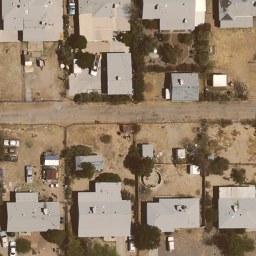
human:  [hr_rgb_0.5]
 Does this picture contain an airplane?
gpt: no

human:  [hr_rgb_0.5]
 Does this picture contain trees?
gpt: yes

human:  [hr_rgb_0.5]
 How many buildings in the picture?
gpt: ten

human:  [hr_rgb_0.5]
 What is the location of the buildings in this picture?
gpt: up and bottom